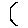
Label: hexagon